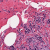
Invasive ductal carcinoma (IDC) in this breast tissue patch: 0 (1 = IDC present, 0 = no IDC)